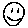
Label: smiley face